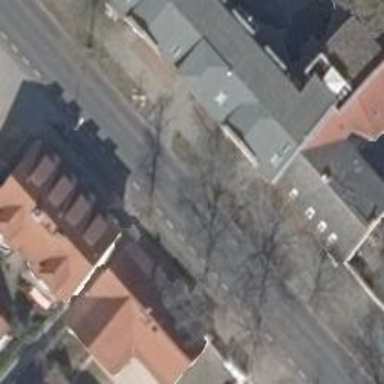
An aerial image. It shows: Footway.